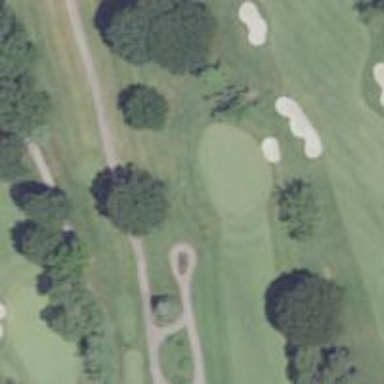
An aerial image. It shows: Golf hole.